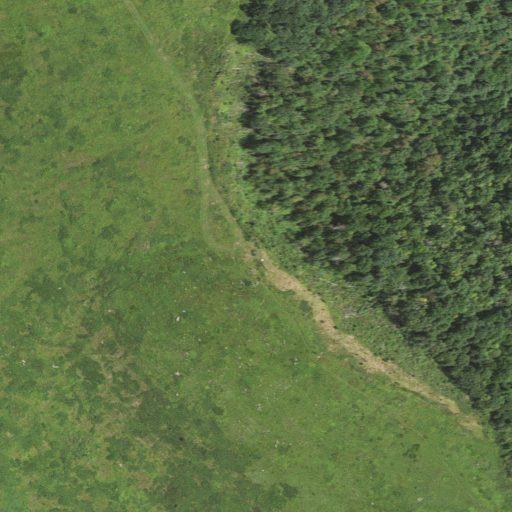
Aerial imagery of mountain in North Carolina named Old Field Bald containing shrub and deciduous forest